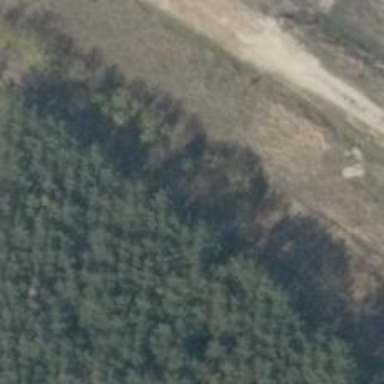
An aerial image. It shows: Row of trees in natural setting.